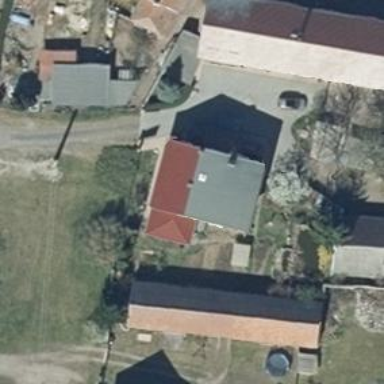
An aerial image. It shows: Building with flat red roof. The building has different parts.